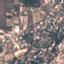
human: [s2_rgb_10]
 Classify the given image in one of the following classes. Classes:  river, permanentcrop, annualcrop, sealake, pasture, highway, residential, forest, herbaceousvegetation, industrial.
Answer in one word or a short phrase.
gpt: Residential